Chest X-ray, AP view. Patient: 32 years old, sex M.
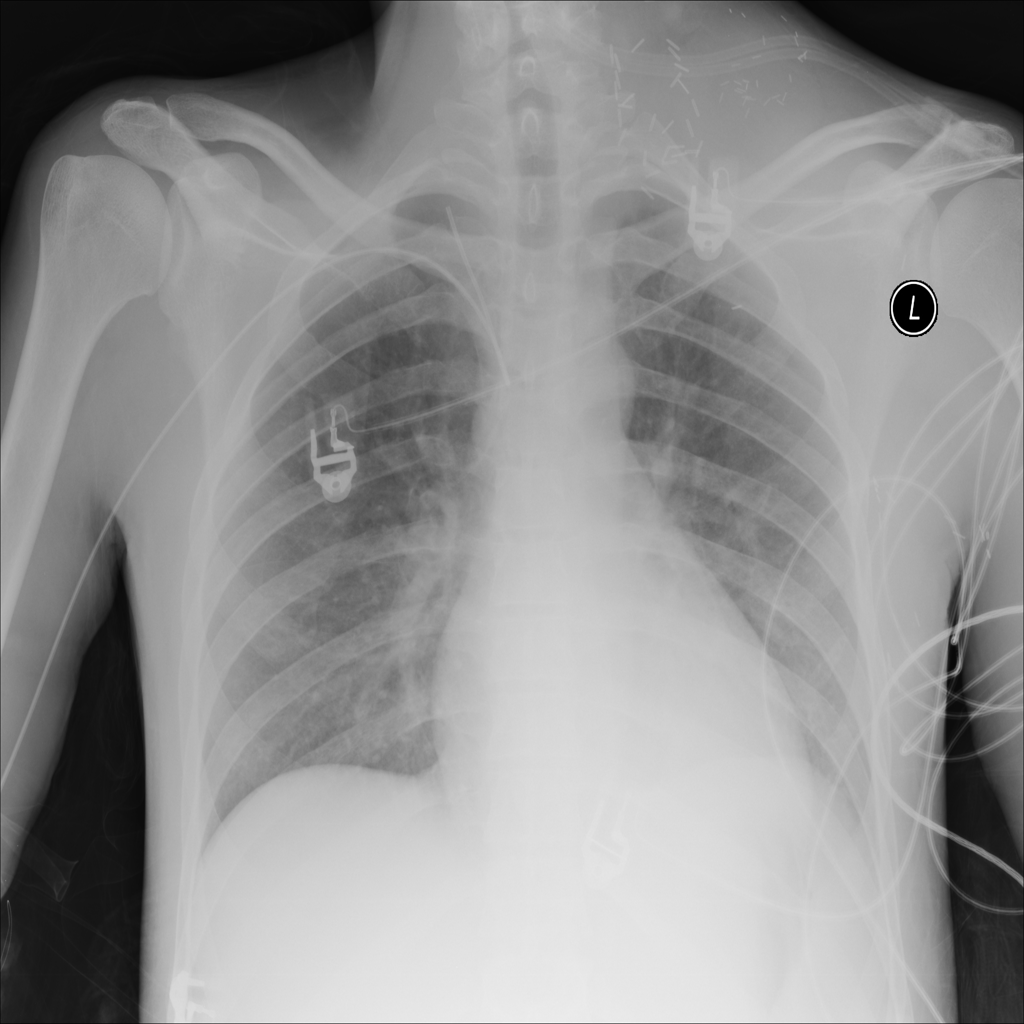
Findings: Atelectasis